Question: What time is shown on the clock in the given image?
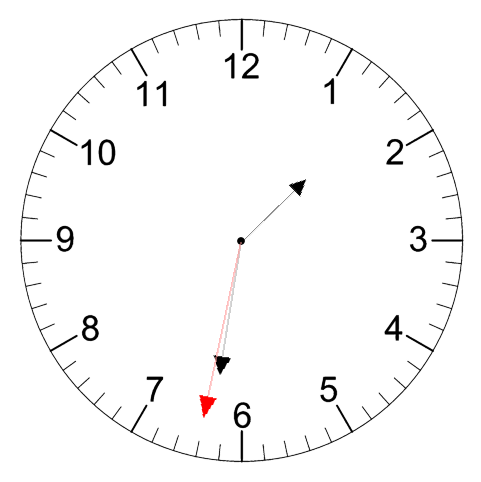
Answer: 01:31:32